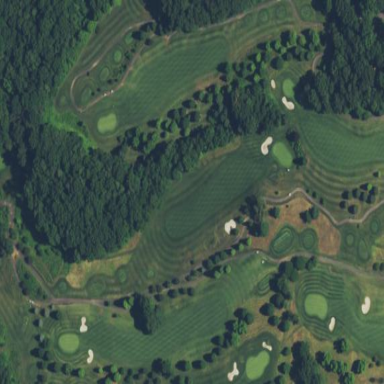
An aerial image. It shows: Grassy area designated as golf fairway.